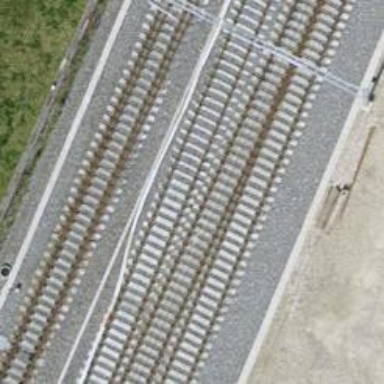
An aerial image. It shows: Single-track railway with electrified contact lines.